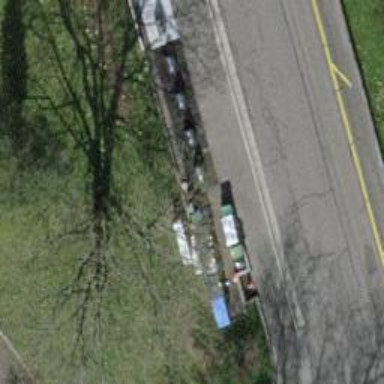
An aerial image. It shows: Recycling container for green waste found in recycling facility.